Field crop: maize
Growth stage: 2
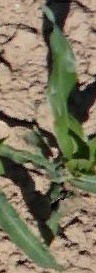
Species: maize